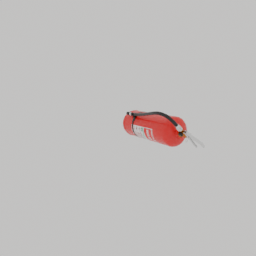
Label: tools